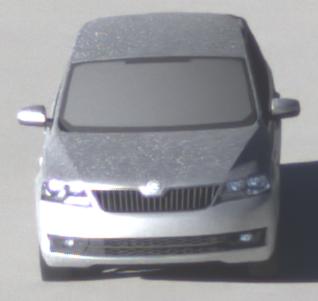
Make: Skoda
Model: Rapid Spaceback 1.2 TSI
Detailed model: Rapid Spaceback
Model produced from: 2013/10
Model produced until: 2015/04
Doors: 5
Color: white
Road condition: dry road
Daytime: morning or afternoon
Contrast: high contrast